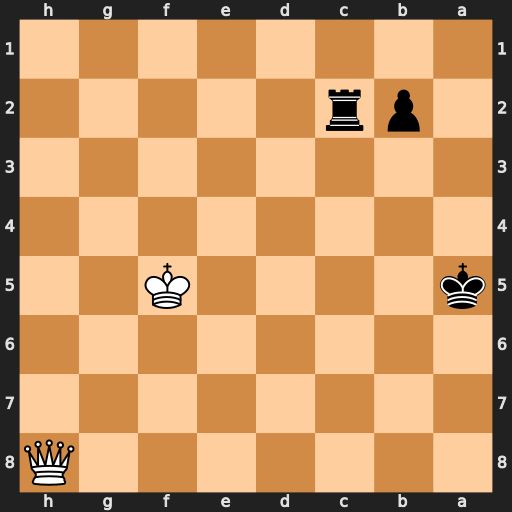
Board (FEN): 7Q/8/8/k4K2/8/8/1pr5/8
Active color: b
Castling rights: -
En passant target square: -
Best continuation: Rc5+ Kf4 b1=Q Qa8+ Kb4 Qb8+ Rb5